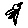
Label: bird